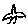
Label: bird